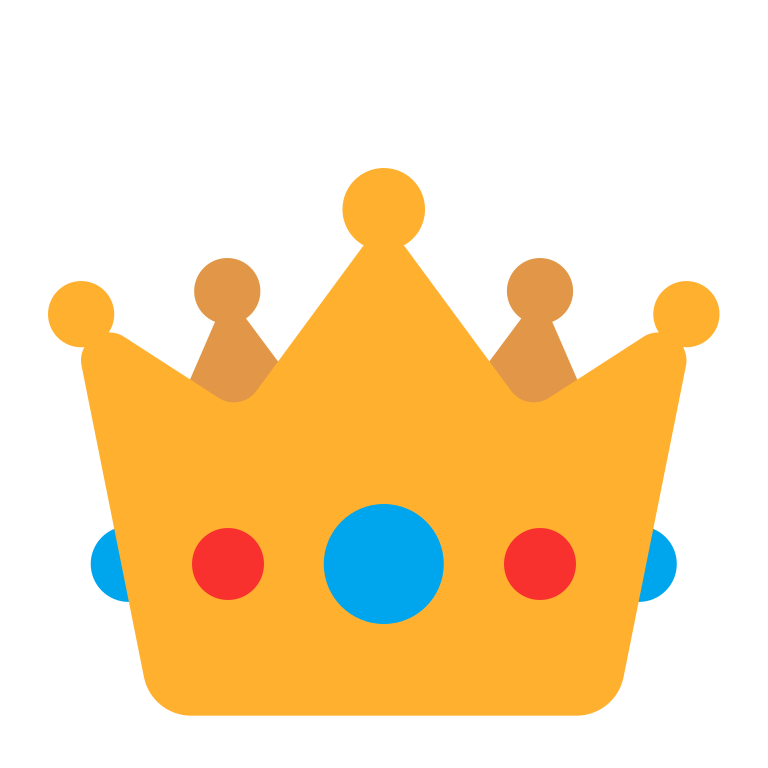
crown flat